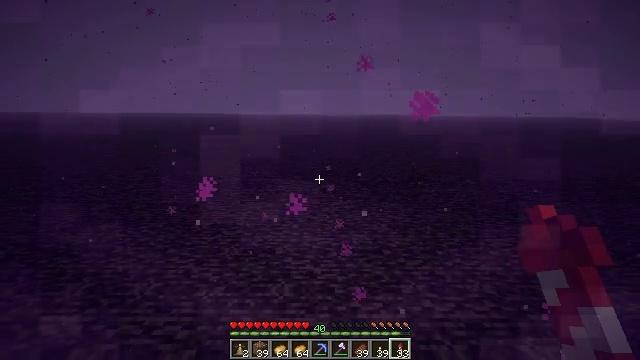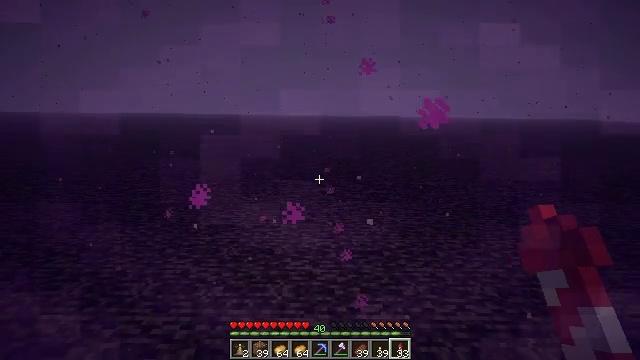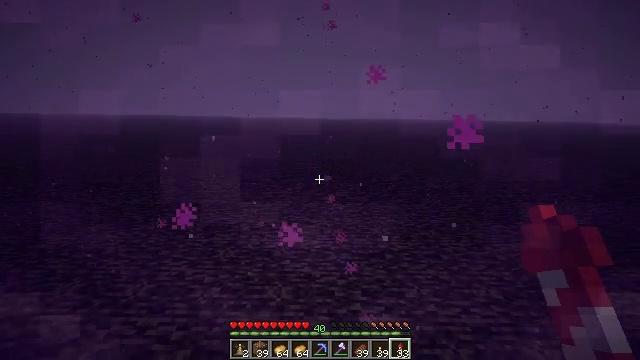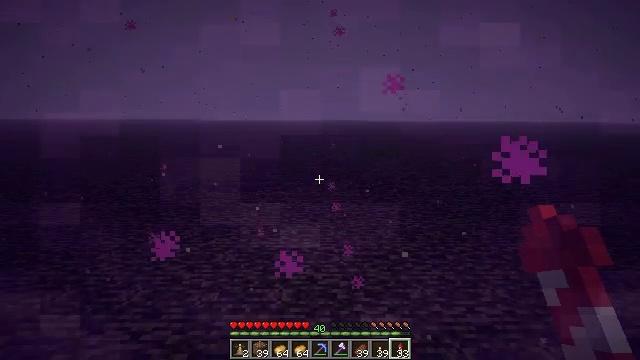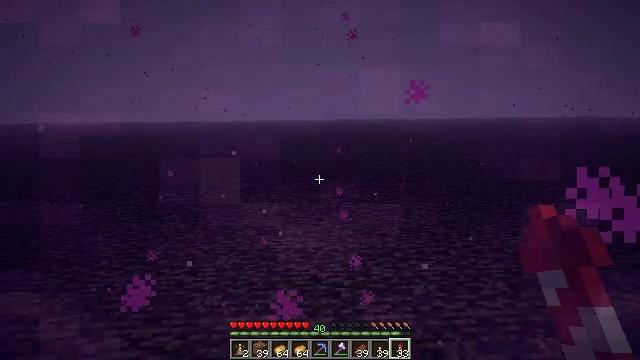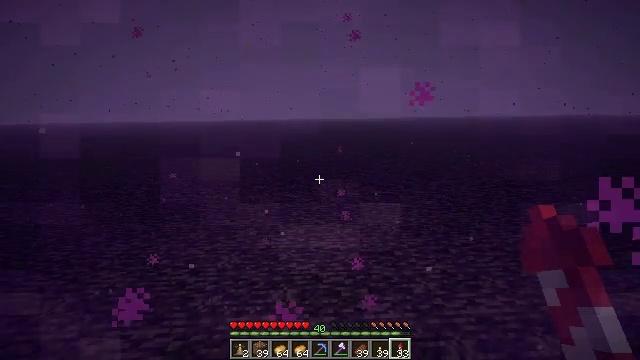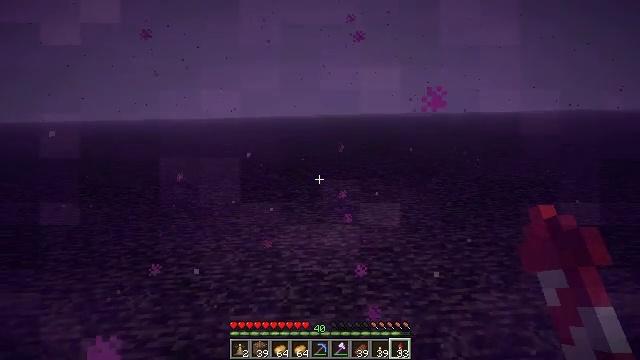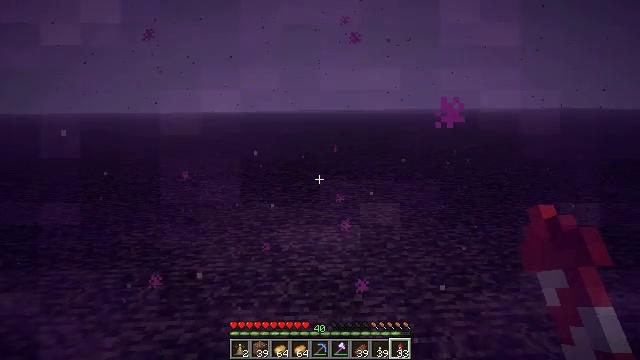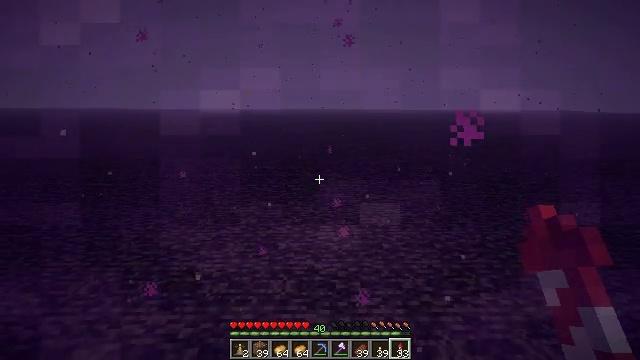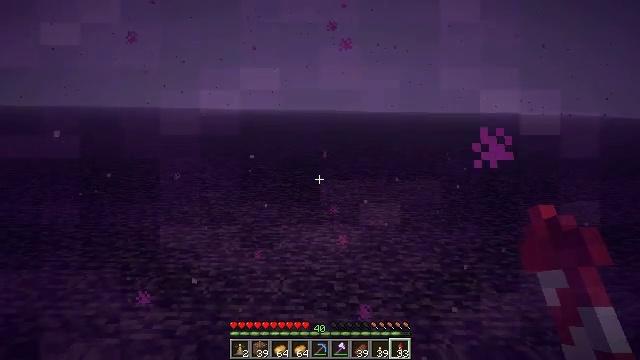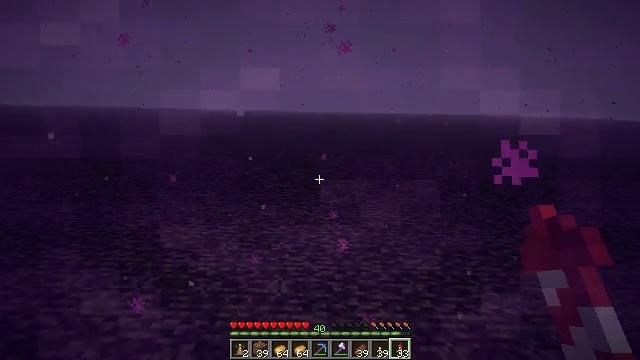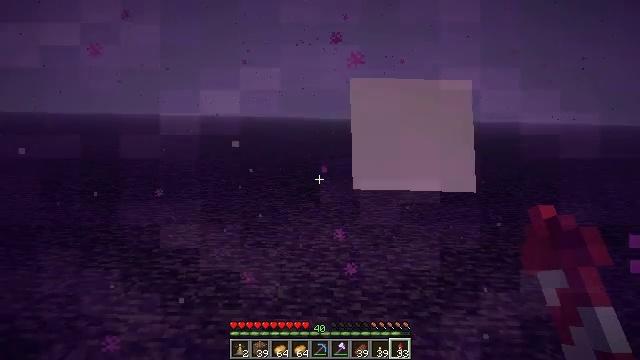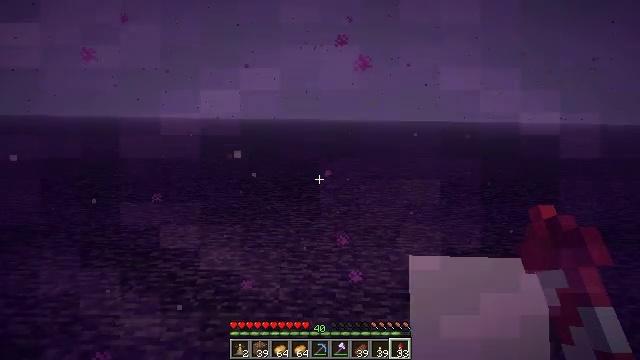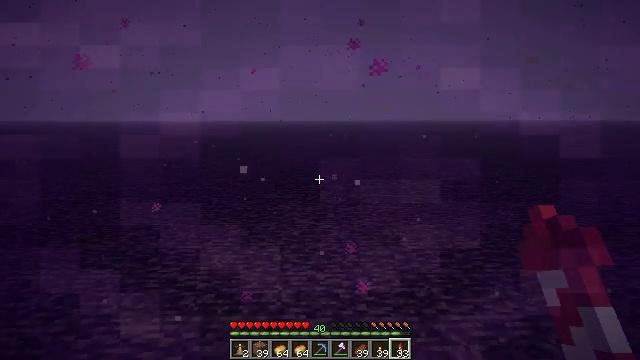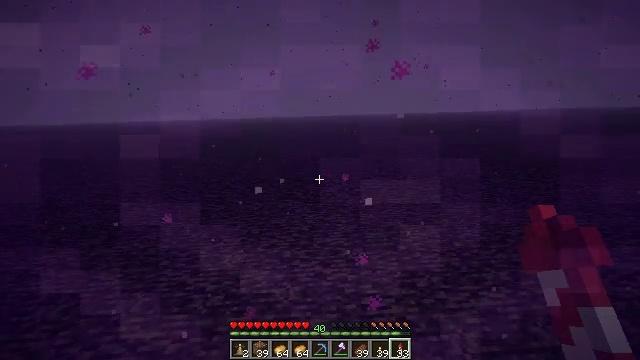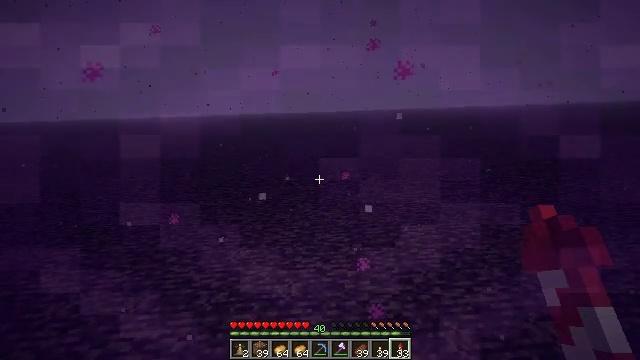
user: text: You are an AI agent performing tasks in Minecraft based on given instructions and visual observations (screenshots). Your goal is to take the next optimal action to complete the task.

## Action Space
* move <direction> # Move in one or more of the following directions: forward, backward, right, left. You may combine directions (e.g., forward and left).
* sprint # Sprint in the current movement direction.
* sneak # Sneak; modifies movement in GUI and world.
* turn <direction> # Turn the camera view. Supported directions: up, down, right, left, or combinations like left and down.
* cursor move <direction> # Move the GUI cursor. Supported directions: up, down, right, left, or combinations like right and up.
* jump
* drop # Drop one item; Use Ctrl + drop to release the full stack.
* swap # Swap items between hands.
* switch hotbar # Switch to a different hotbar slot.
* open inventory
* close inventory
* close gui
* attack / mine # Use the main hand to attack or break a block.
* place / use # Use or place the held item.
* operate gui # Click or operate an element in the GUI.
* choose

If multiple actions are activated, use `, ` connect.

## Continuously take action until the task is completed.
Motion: motion action
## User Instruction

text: Remove a potato from the inventory.
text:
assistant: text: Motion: no_op
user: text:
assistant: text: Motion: no_op
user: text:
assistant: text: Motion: no_op
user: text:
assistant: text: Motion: no_op
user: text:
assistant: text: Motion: no_op
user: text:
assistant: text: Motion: no_op
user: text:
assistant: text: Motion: no_op
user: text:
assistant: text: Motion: no_op
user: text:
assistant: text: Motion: no_op
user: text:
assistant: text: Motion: no_op
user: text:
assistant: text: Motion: no_op
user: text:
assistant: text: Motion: no_op
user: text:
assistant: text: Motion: no_op
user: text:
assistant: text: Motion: no_op
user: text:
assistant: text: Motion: no_op
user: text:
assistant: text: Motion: no_op
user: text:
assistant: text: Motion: no_op
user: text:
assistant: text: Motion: no_op
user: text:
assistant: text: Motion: no_op
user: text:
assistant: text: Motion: no_op
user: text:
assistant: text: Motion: no_op
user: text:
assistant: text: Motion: no_op
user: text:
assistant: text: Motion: no_op
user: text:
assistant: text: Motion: no_op
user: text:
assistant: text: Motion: no_op
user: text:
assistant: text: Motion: no_op
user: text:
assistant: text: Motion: no_op
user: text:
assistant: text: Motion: no_op
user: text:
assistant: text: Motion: no_op
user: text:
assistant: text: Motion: no_op